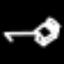
Label: bed